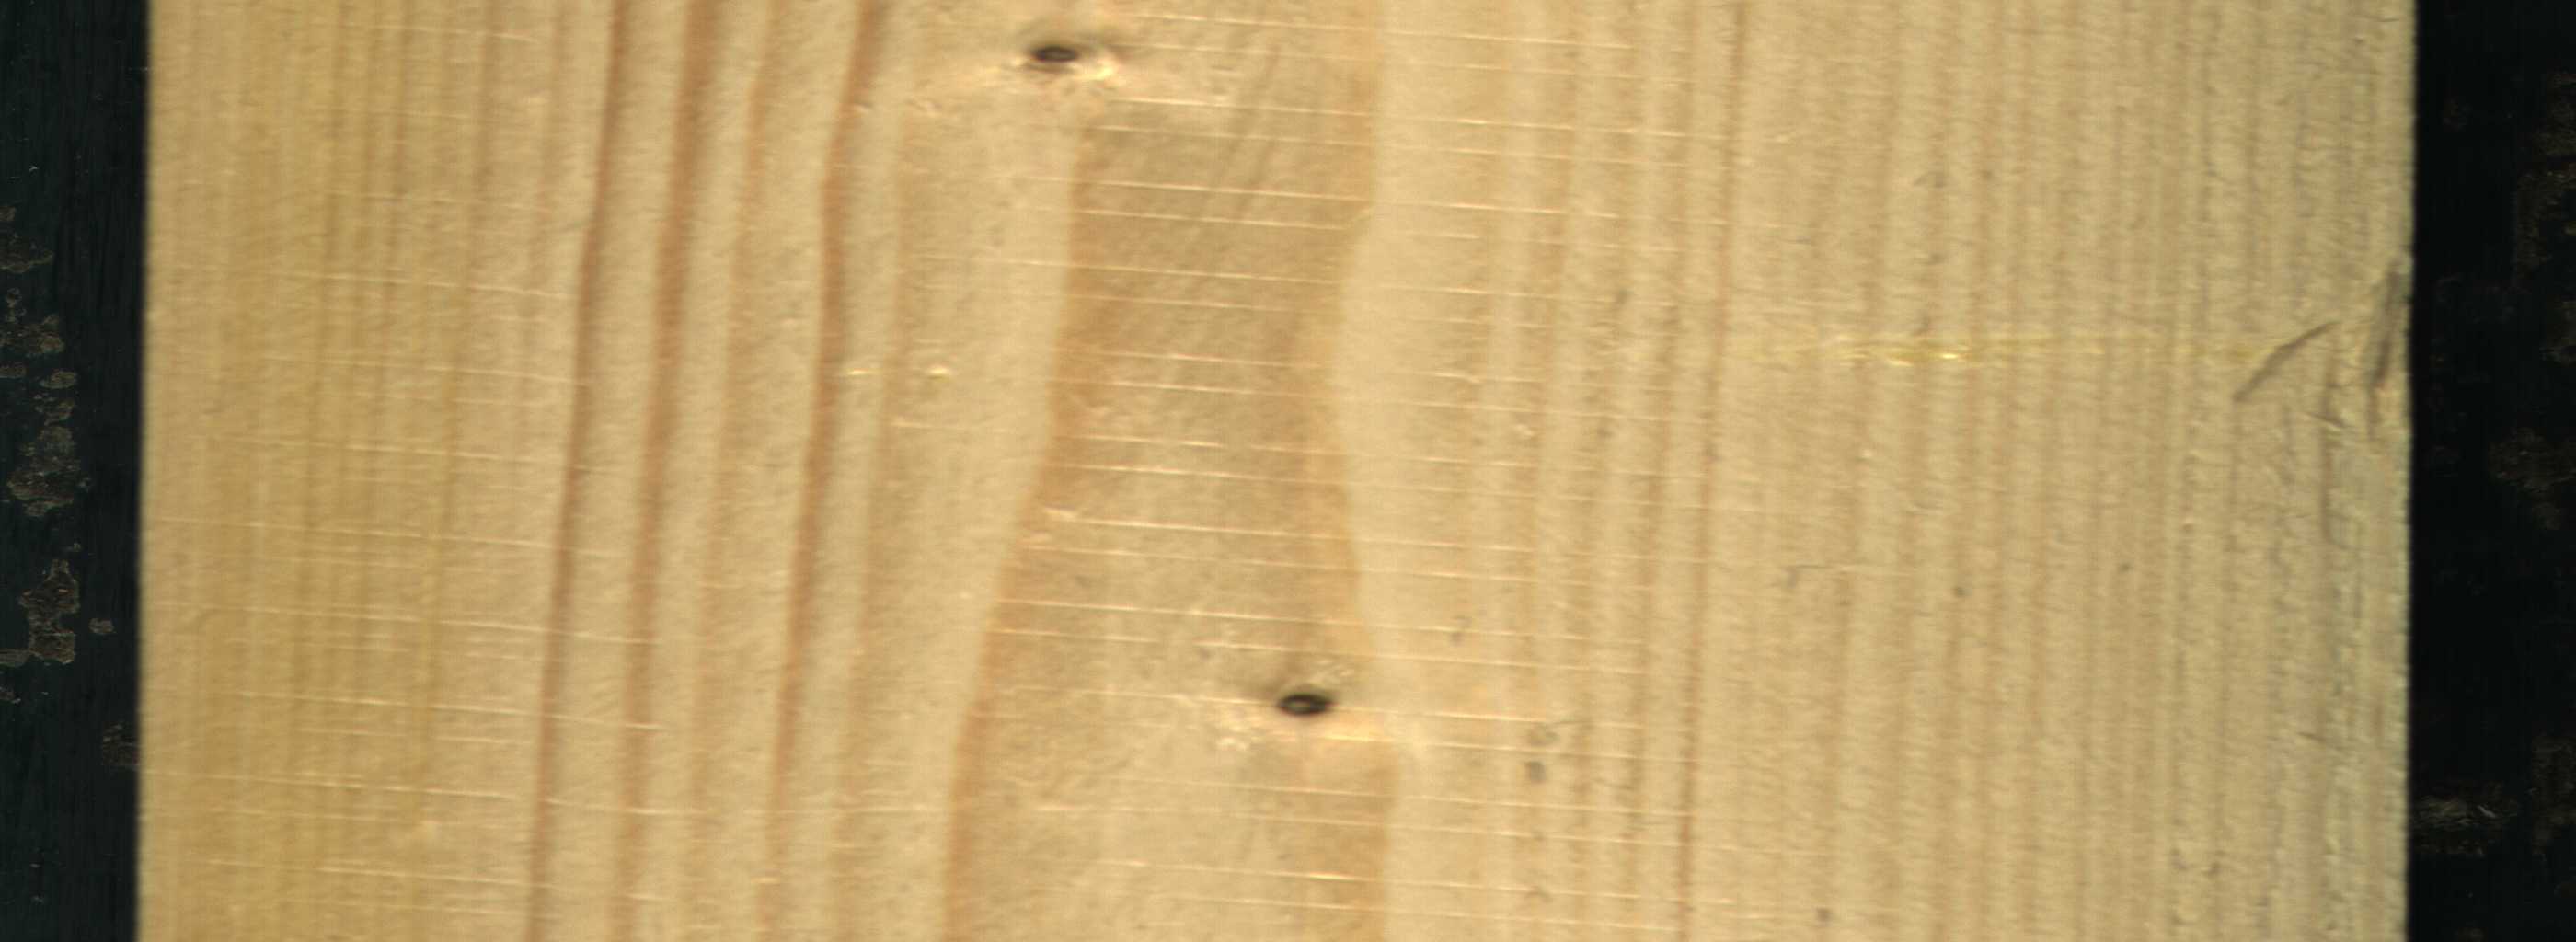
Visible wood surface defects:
Dead_Knot
Live_Knot